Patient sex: M
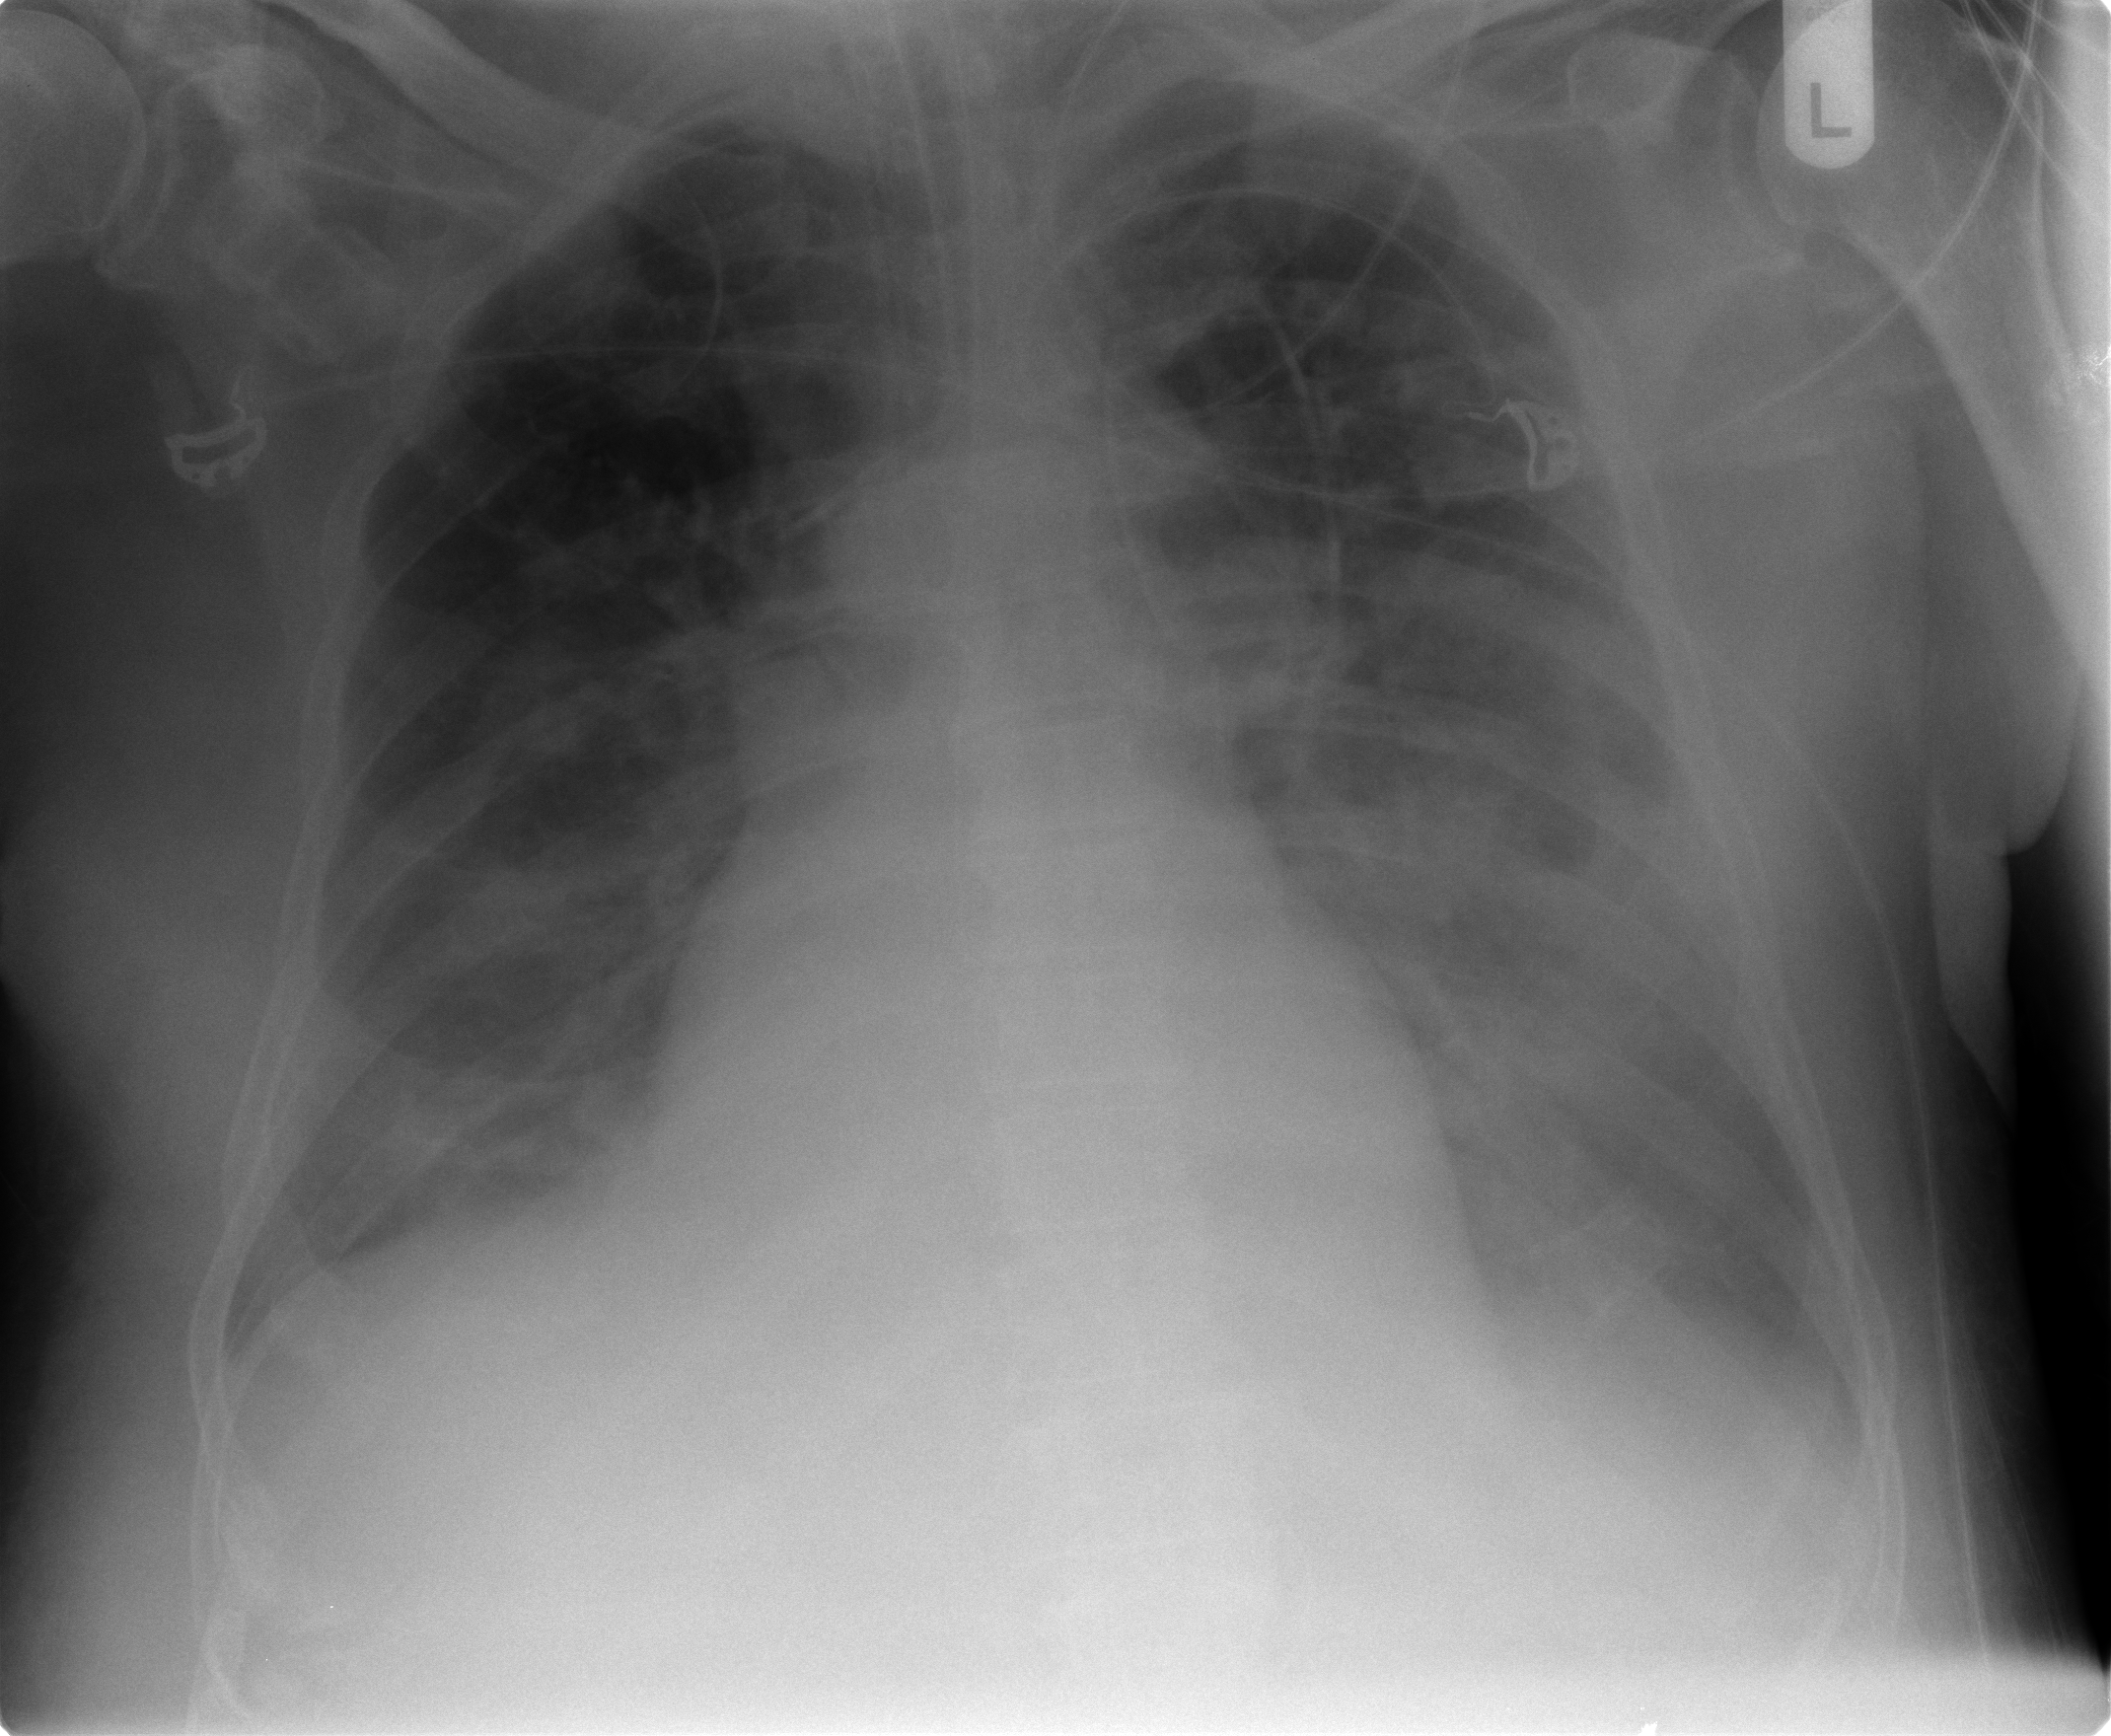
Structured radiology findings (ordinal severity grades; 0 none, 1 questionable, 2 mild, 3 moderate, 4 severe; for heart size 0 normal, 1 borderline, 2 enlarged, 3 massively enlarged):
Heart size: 0
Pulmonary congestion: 2
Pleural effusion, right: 2
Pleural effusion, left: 2
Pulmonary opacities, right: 1
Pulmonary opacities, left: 1
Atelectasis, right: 2
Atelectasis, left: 2